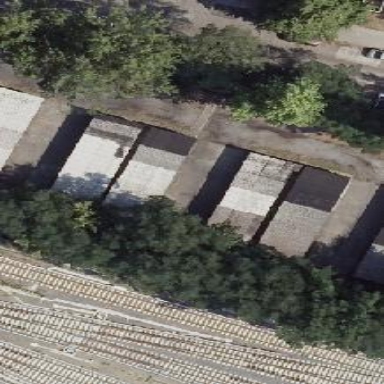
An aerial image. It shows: Group of garages.